Question: a note on the admob page suggests that admob is stopping(?) and developers must start using adsense instead.

i am already signed up for an adsense account, but i cant seem to find a way to use adsense to create ads for mobile apps.
a link <URL> gives kind of a walkthrough for integration of the adsense sdk for android apps, but it requires the GoogleAdView.jar file which google does not distribute publicly and i cannot find anywhere to download.
what am i missing here?
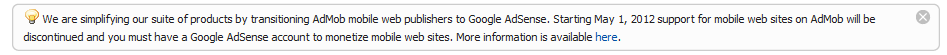
Answer: Admob is stopping for Mobile websites, for apps it's still going.
> We are simplifying our suite of products by transitioning AdMob mobile
publishers to Google AdSense. Starting May 1, 2012 support for mobile
web sites on AdMob will be discontinued and you must have a Google
AdSense account to monetize mobile web sites.